Question: Here is the list where i want to choose random name and then put selected name in the null column "Vendor_City" in dataframe
'''
Israel_Cities = ['Acre','Ashdod','Ashqelon','Bat Yam','Beersheba','Bnei Brak','Caesarea','Dimona','Dor','Elat','Kefar Sava','Lod','Meron','Nahariyya','Nazareth','Netanya']
'''

Here you can see the "Vendor_City" column is blank i need help to put random values from above list and put into the DataFrame column.
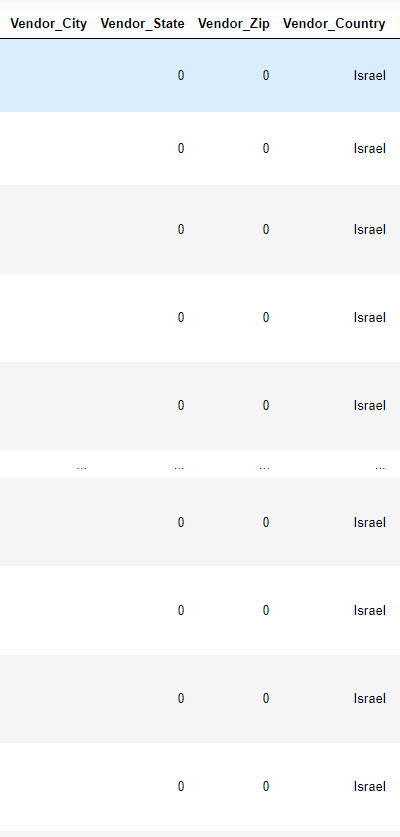
Answer: Use <URL>:
'''
import numpy as np
df['Vendor_City'] = np.random.choice(Israel_Cities, size=len(df))
'''